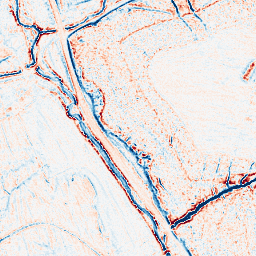
Category: edge_preserving
Decomposition family: anisotropic_diffusion
Decomposition parameters: iterations: 10
kappa: 30
gamma: 0.1
Upsampling method: bilinear
Upsampling parameters: scale: 4
Upsampling scale: 4